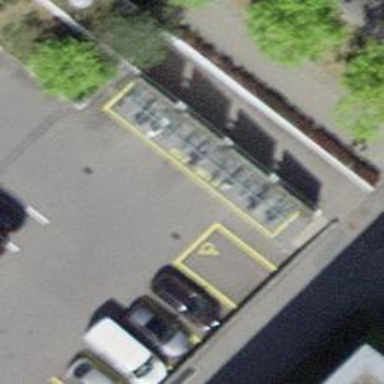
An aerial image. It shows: Bicycle parking area with floor facility.